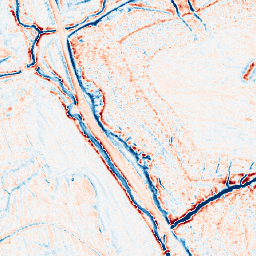
Category: edge_preserving
Decomposition family: anisotropic_diffusion
Decomposition parameters: iterations: 20
kappa: 100
gamma: 0.1
Upsampling method: area
Upsampling parameters: scale: 2
Upsampling scale: 2